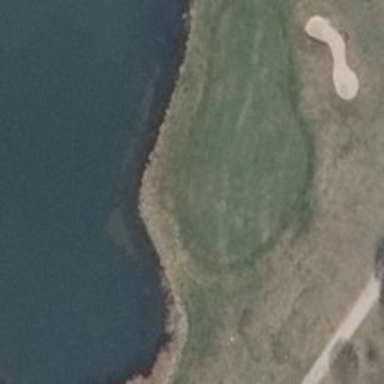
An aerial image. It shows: Golf green.